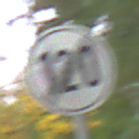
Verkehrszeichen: EndeGeschwindigkeit120
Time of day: Midday
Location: Outdoor (Nature)
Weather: Overcast
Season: Autumn
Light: Natural